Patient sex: M
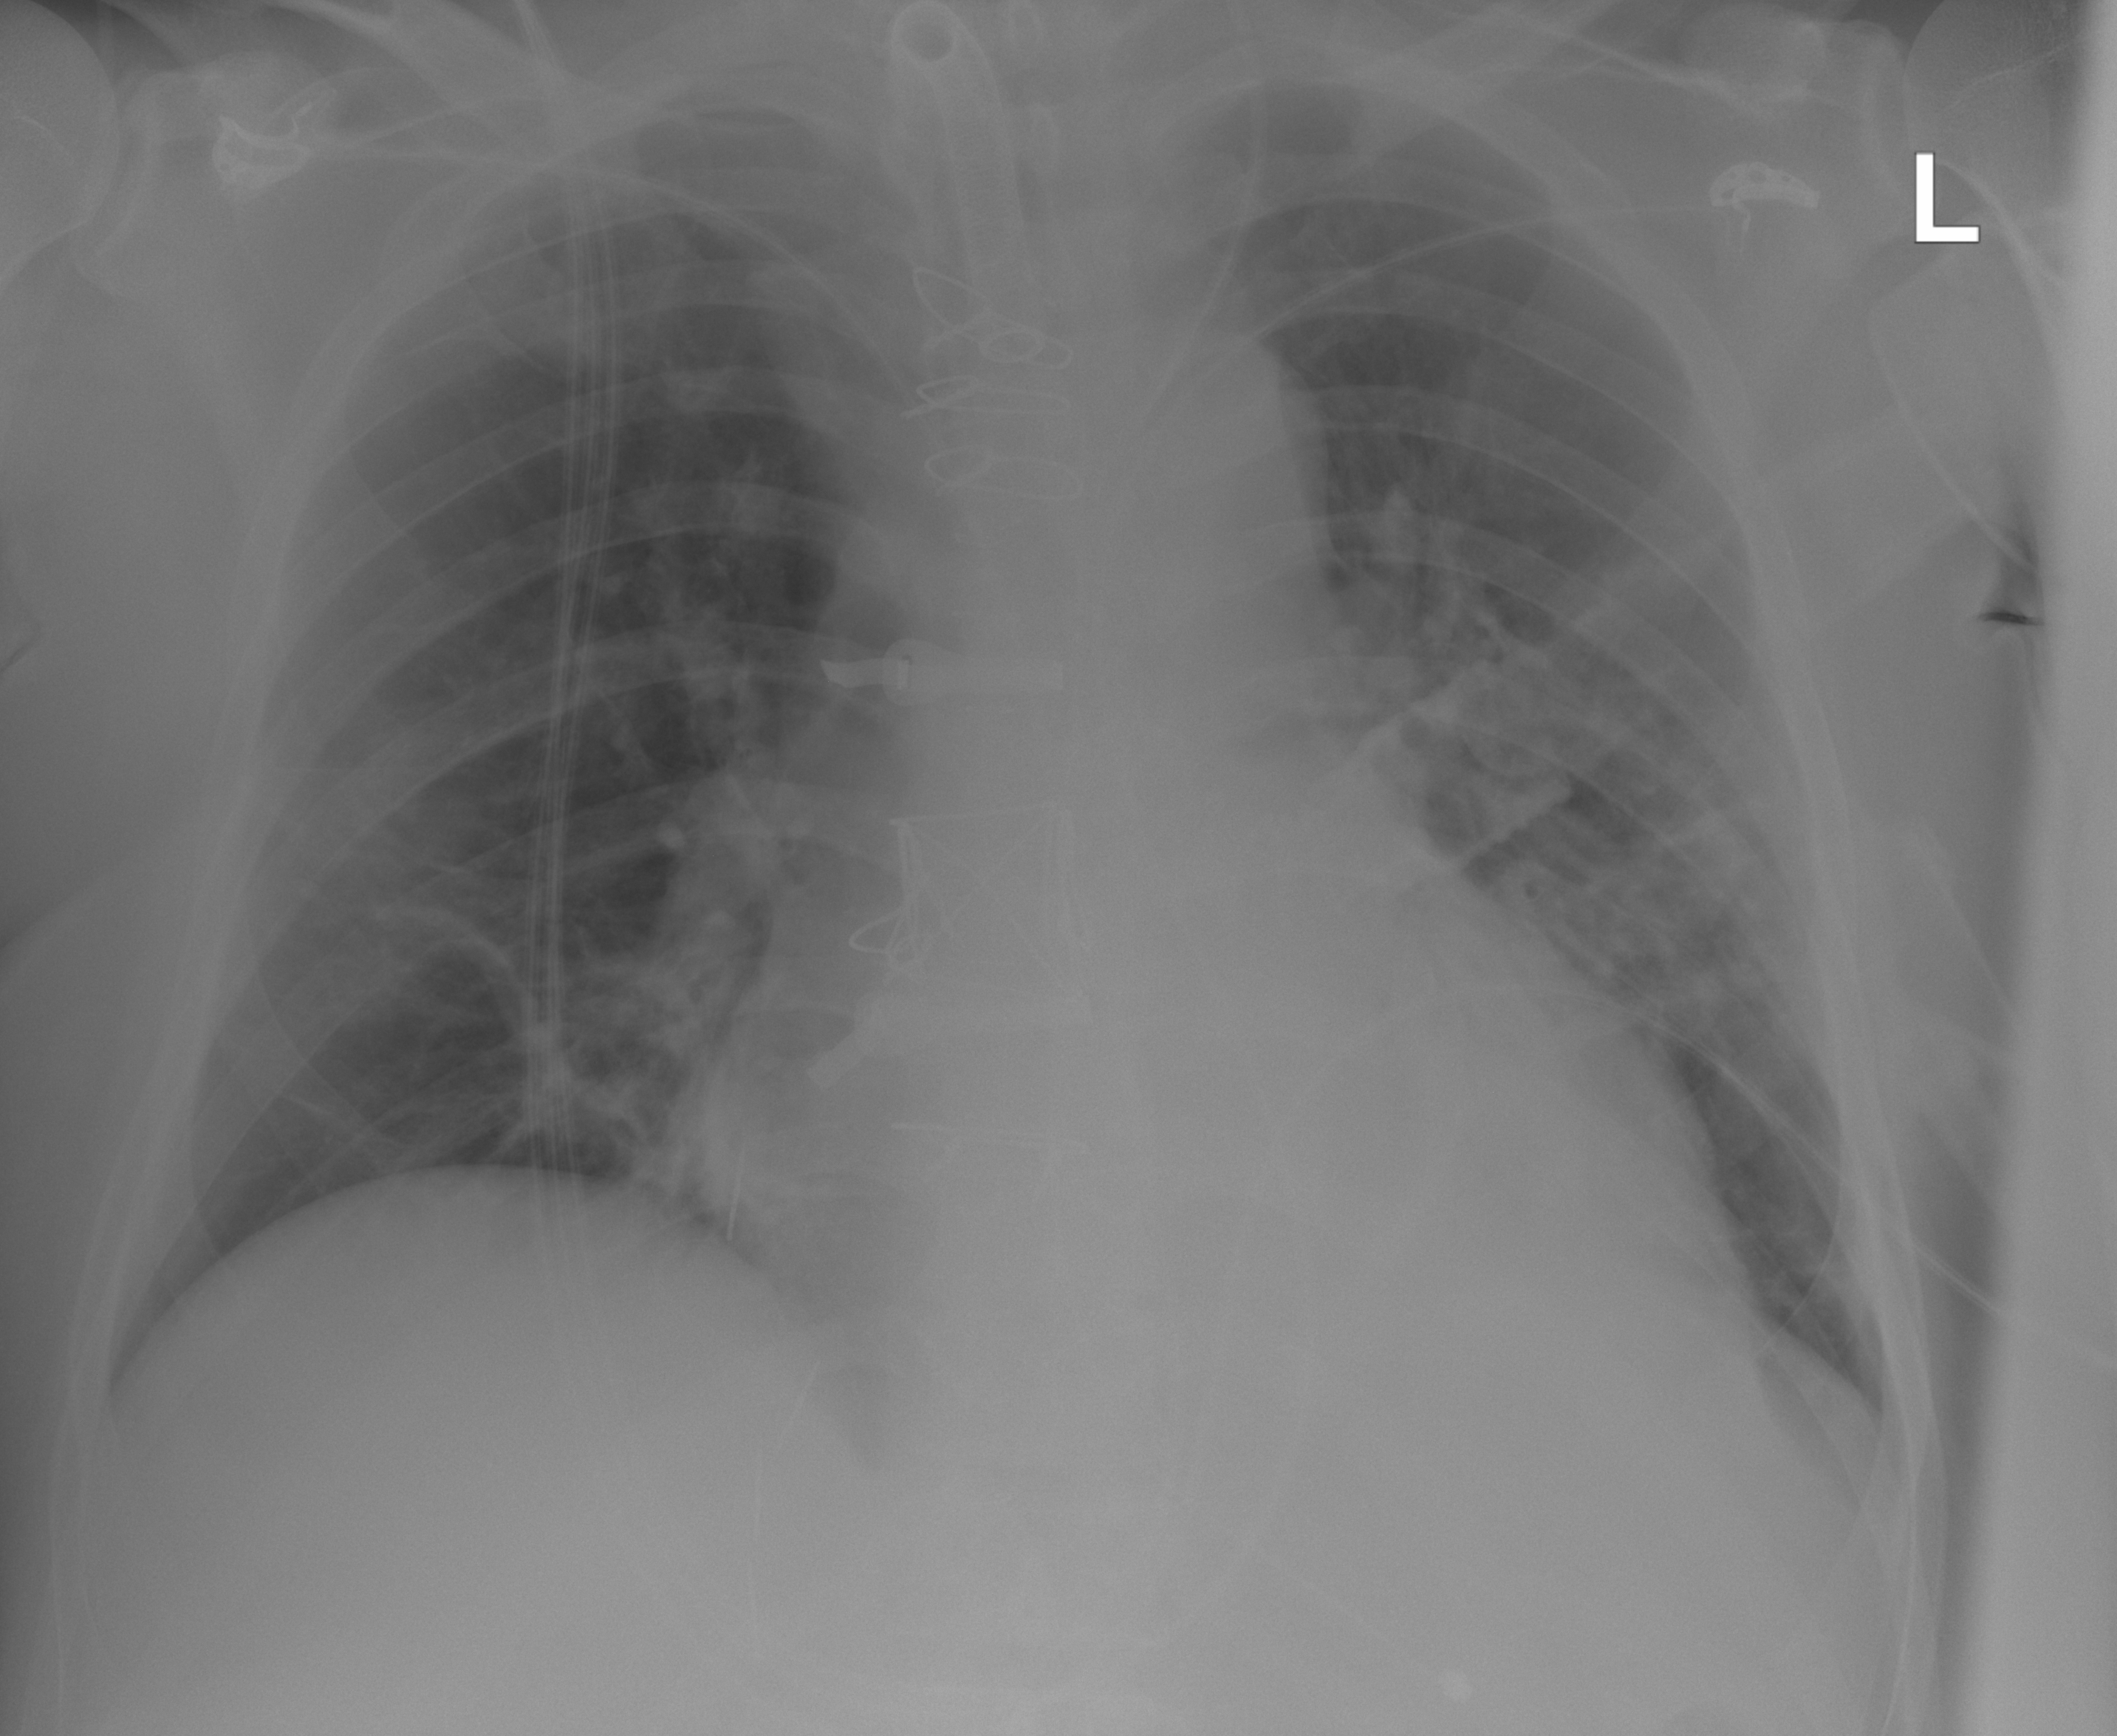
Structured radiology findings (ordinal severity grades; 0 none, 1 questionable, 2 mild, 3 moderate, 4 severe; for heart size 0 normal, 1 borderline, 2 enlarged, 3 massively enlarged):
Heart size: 2
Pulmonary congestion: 2
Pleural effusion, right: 0
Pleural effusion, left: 0
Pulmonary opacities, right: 2
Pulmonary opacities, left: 2
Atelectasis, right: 2
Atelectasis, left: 3